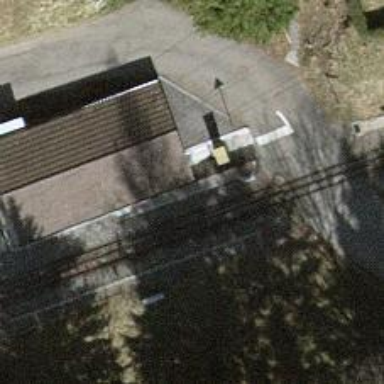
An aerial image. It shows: Platform for public transport at railway station.